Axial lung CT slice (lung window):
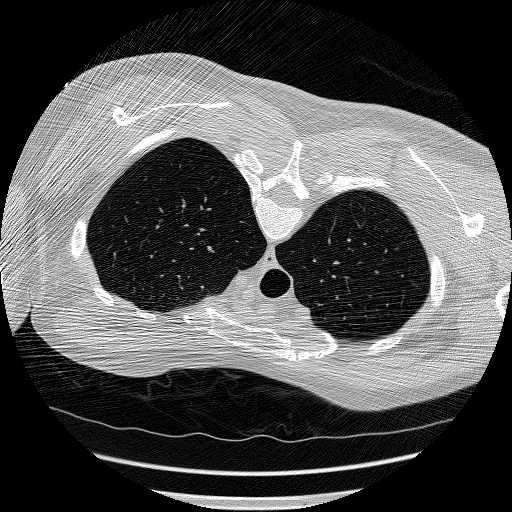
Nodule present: no